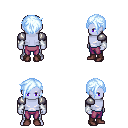
a pixel art fantasy rpg character, male body template, dark elf, purple skin, steel arm armor, magenta pants, white cyan pixie cut hairstyle, white cloth bracers, maroon shoes, four views (front, back, left, right), 2x2 character sprite sheet, small pixel art, hard edges, no anti-aliasing